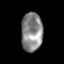
Tissue: skin
Cell type: Fibroblasts
Senescence score: 0.2557
Nuclear area (px): 808
Mean DAPI intensity: 137.332